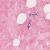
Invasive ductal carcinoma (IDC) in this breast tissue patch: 0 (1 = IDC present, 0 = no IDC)